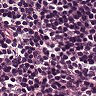
Metastatic tissue present: no